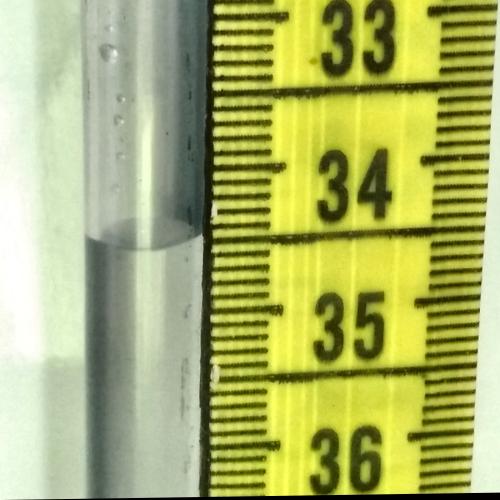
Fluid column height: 34.5 cm